Коэффициент преломления $n$ среды может быть как больше, так и меньше нуля. Материалы с $n<0$ называются метаматериалами с отрицательным показателем преломления. Оптический путь луча в такой среде будет отрицательным. Если считать угол преломления отрицательным, падающий и преломлённый лучи лежат по одну сторону от нормали, то закон Снеллиуса $n_1 \sin{\theta_1} = n_2 \sin{\theta_2}$ будет выполняться независимо от знаков $n_1$ и $n_2$. Считаем по умолчанию, что угол падения $\theta_1 \geq 0$.
Предположим, что свет падает на границу раздела двух материалов с разными показателями преломления. Для всех возможных случаев на рисунках выше найдите оптический путь двух соседних лучей и покажите, что обобщённый закон Снеллиуса выполняется.
Сферическая поверхность радиуса $R$ с центром в точке $C$ делит трёхмерное пространство на внутреннюю и внешнюю область с $n_2<0$ и $n_1>0$. Рассмотрим произвольную оптическую ось, проходящую через $C$, и примем точку $O$ на пересечении оси со сферой за начало координат. Луч $x$ падает на сферу в точке $M$ и преломляется, переходя в луч $y$, как показано на рисунке. Расстояния от начала координат до объекта и изображения равны $s_1$ и $s_2$ соответственно. В параксиальном приближении запишите формулу такой линзы (связывающую $s_1$, $s_2$ и параметры системы) и найдите увеличение линзы. В ответах обязательно указывайте корректные знаки полученных величин.
Предположим, что первая среда — это воздух, и $n_1 \approx 1$, $n_2$ же может принимать как положительные, так и отрицательные значения. Поместим собирающую линзу с фокусным расстоянием $f = 1.5R$ перед сферой так, чтобы оптическая ось линзы проходила через $C$ и один из фокусов находился внутри сферы. Расстояние между $O$ и центром линзы $O'$ равно $d$. Параллельный оптической оси пучок света падает на линзу. Для каждого случая из таблицы ниже найдите расстояние от точки $O$ до точки, в которой свет сфокусируется. Изобразите путь лучей для случая 4.
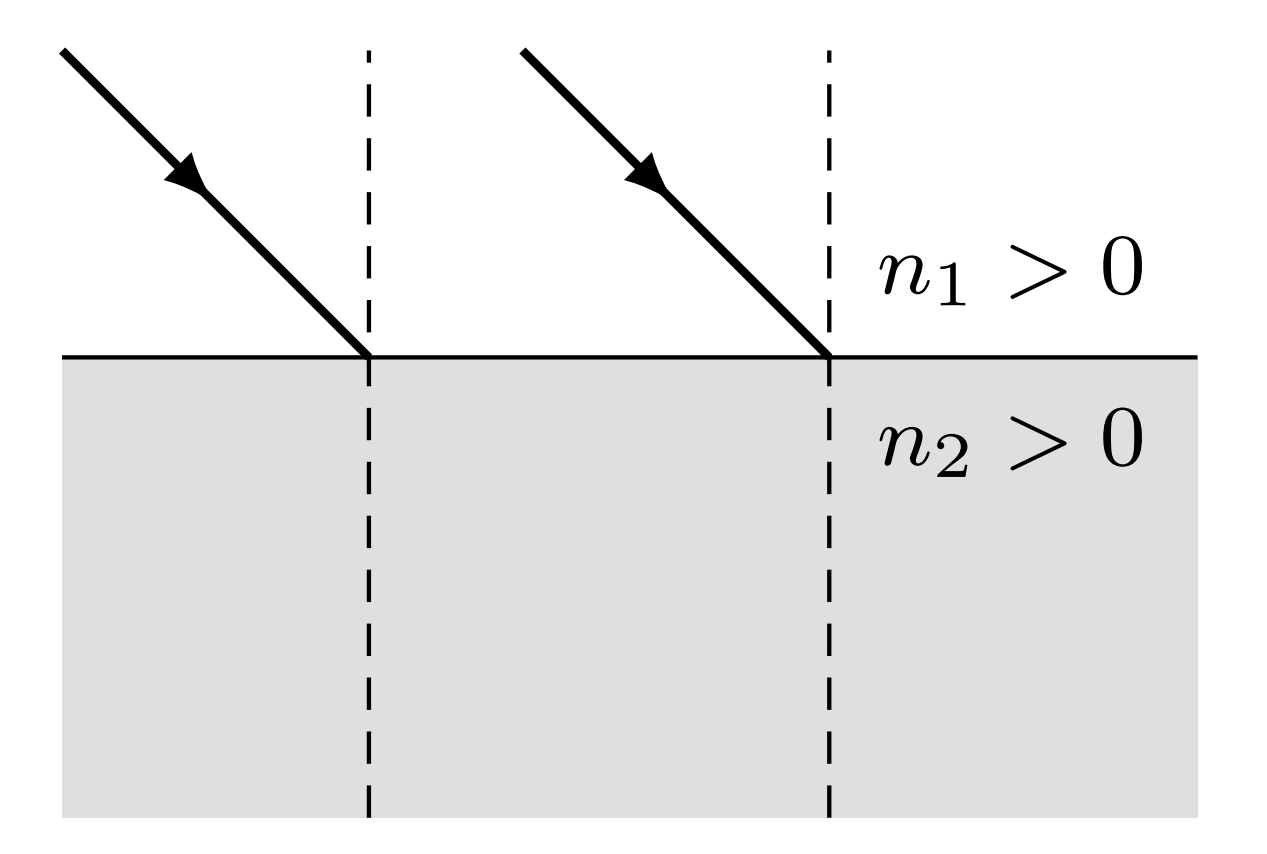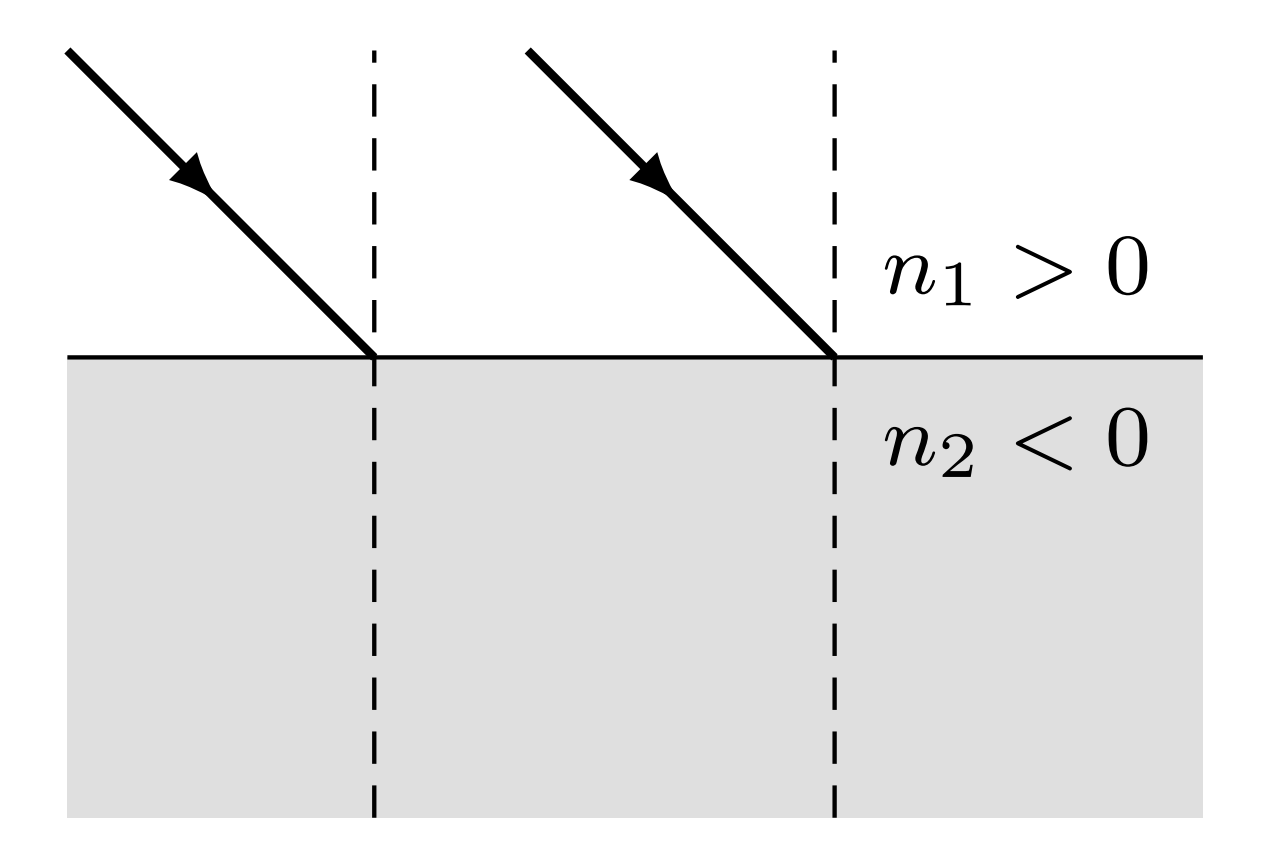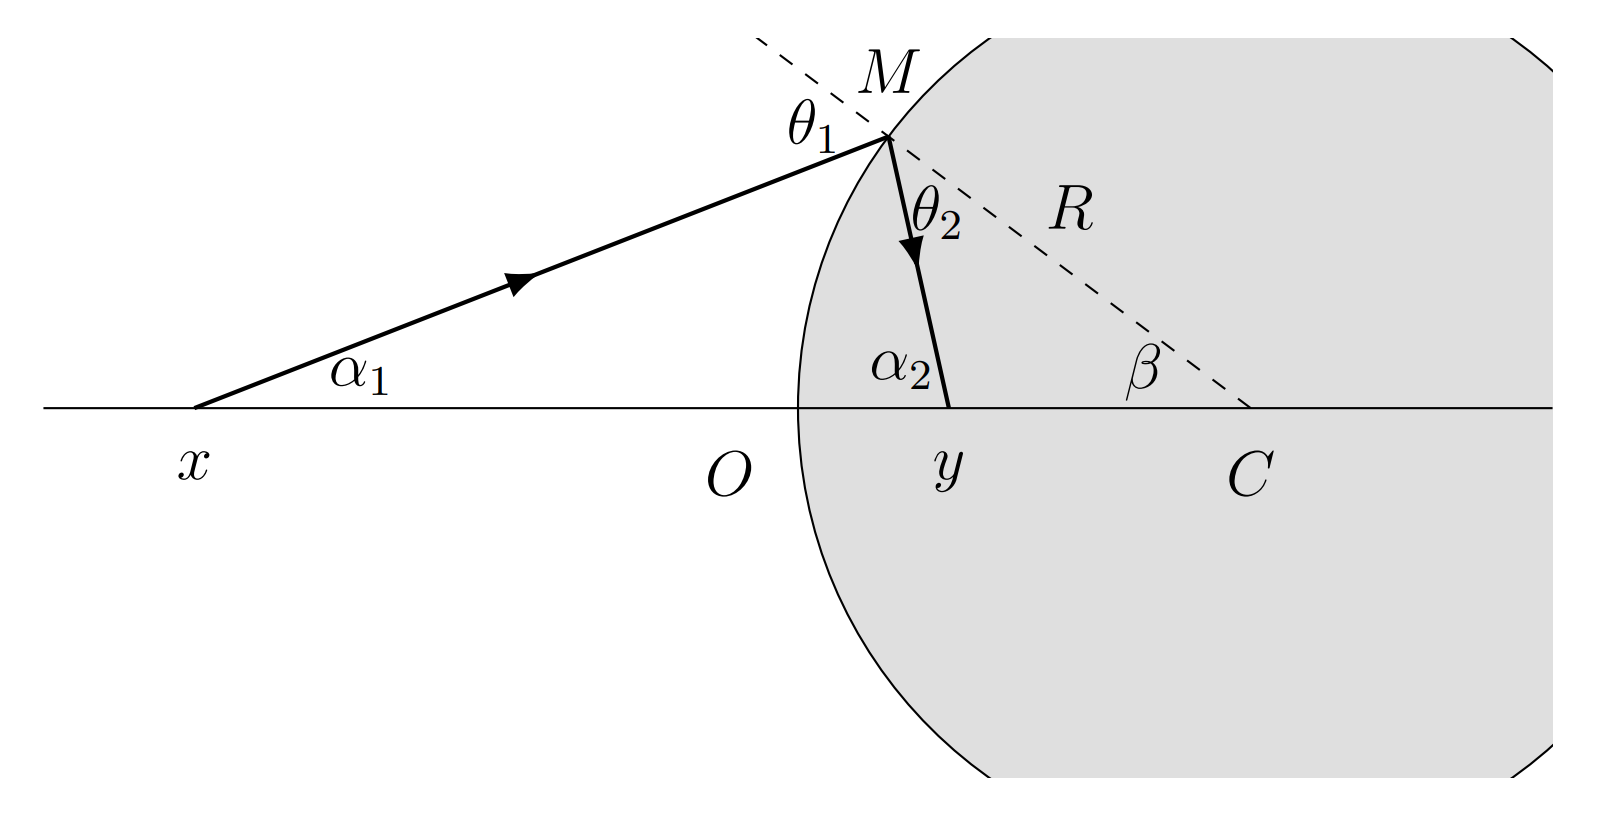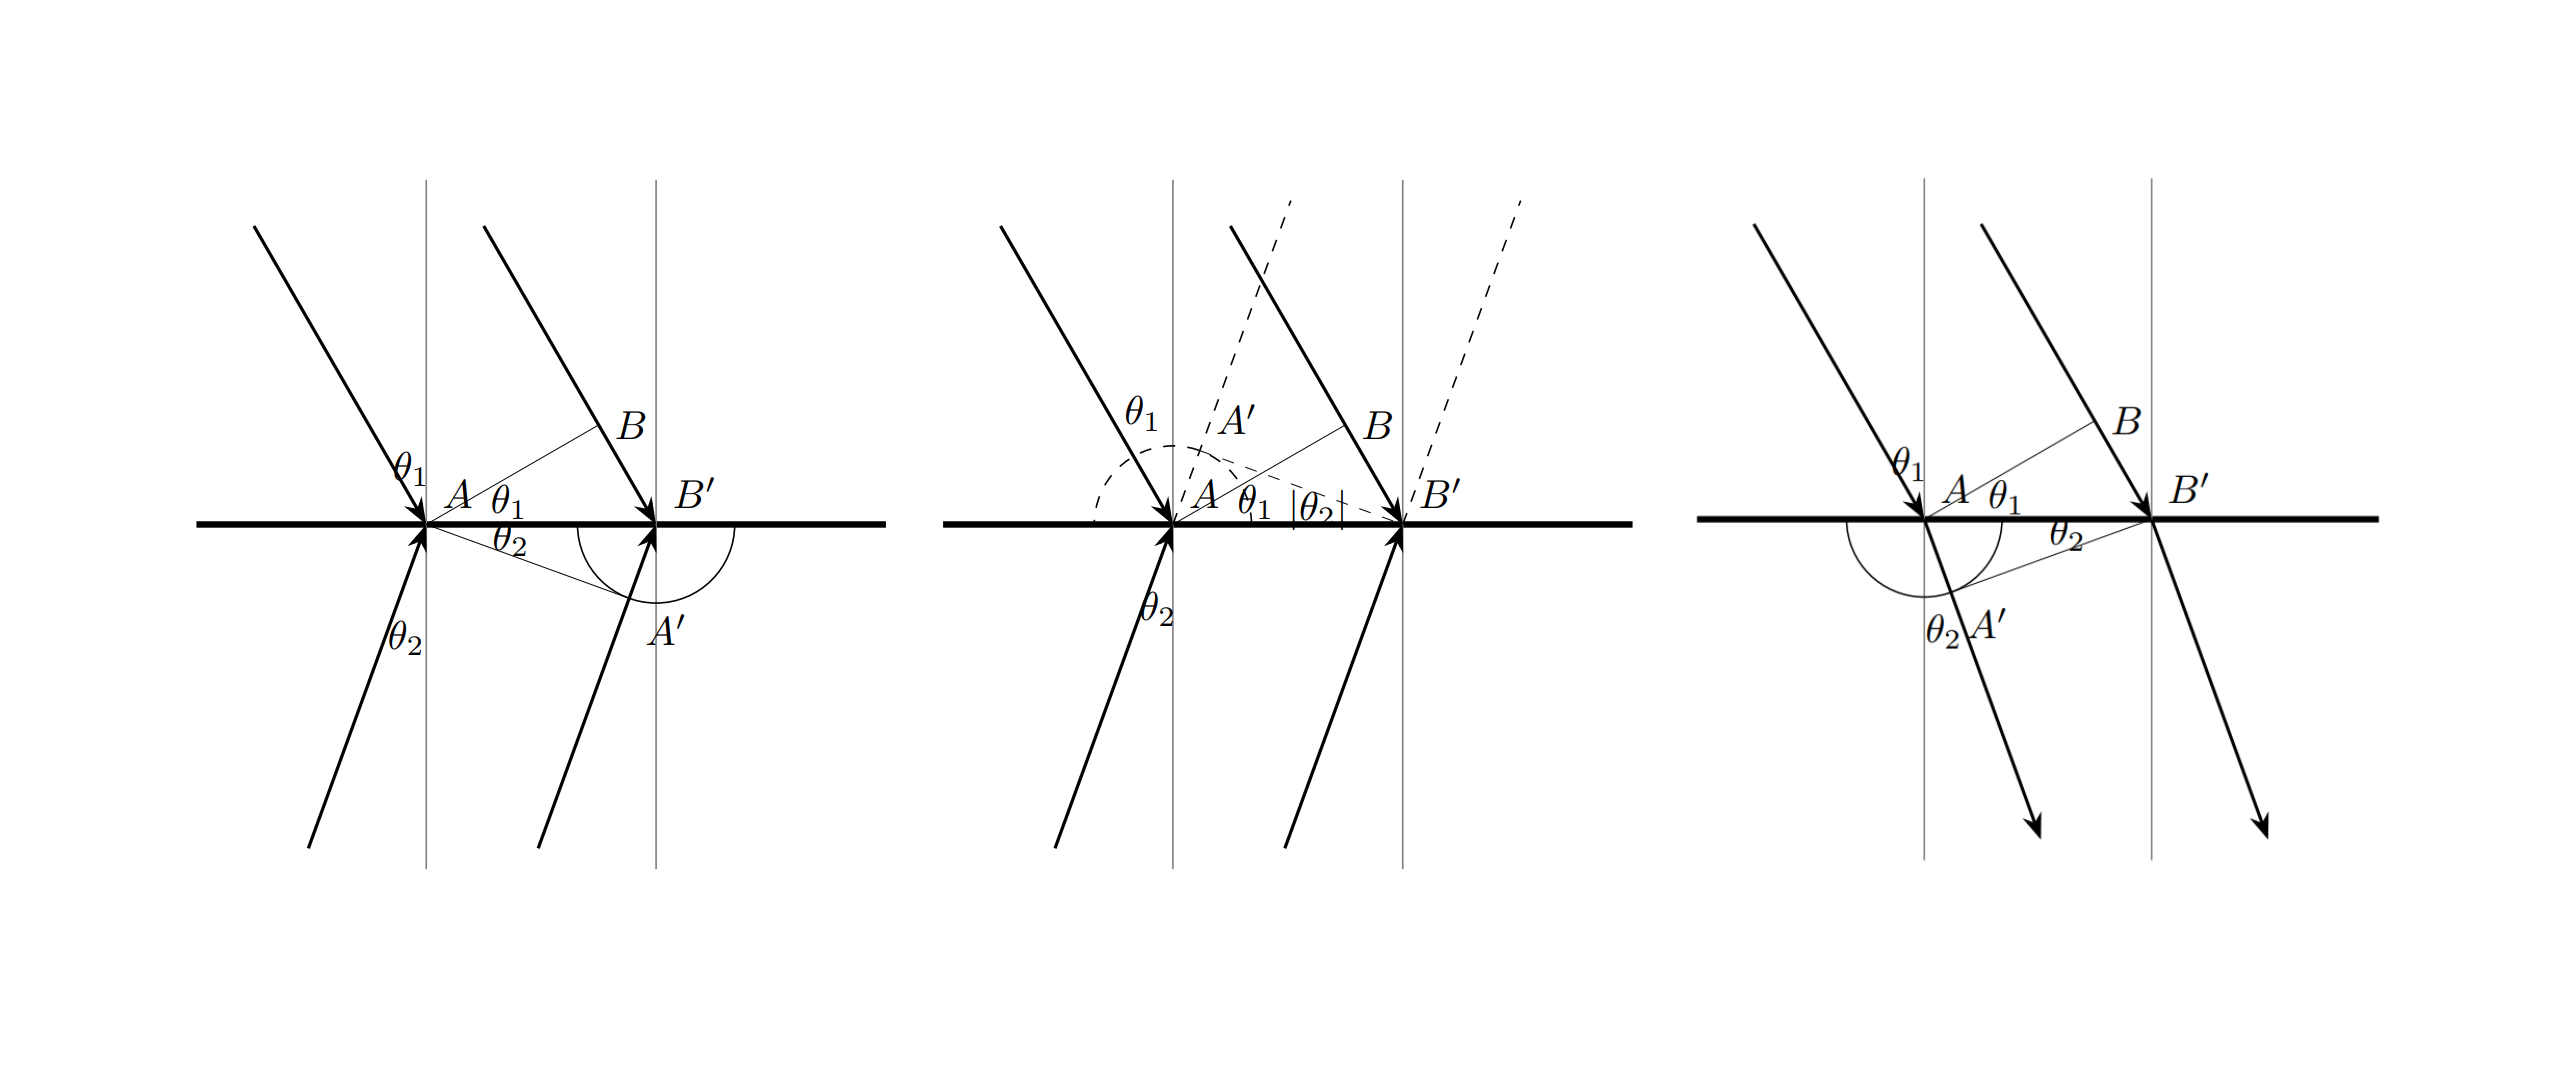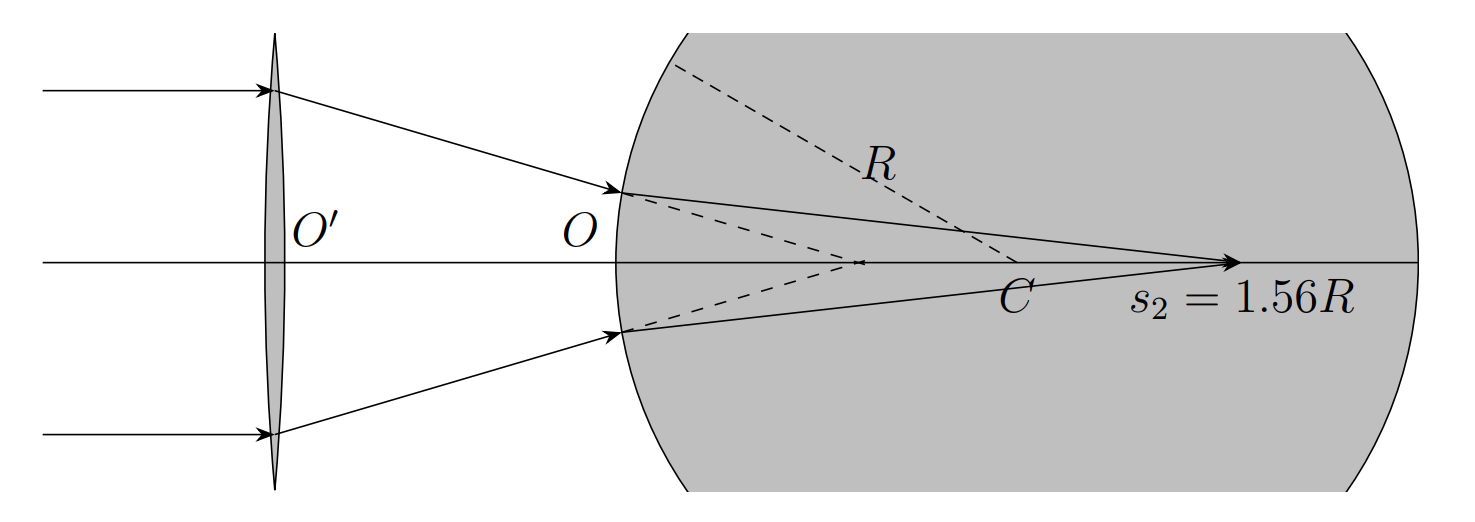
Предположим, что свет падает на границу раздела двух материалов с разными показателями преломления. Для всех возможных случаев на рисунках выше найдите оптический путь двух соседних лучей и покажите, что обобщённый закон Снеллиуса выполняется.
Решение: Достаточно воспользоваться принципом Гюйгенса для волновых фронтов, как показано на рисунке ниже.

Сферическая поверхность радиуса $R$ с центром в точке $C$ делит трёхмерное пространство на внутреннюю и внешнюю область с $n_2<0$ и $n_1>0$. Рассмотрим произвольную оптическую ось, проходящую через $C$, и примем точку $O$ на пересечении оси со сферой за начало координат. Луч $x$ падает на сферу в точке $M$ и преломляется, переходя в луч $y$, как показано на рисунке. Расстояния от начала координат до объекта и изображения равны $s_1$ и $s_2$ соответственно. В параксиальном приближении запишите формулу такой линзы (связывающую $s_1$, $s_2$ и параметры системы) и найдите увеличение линзы. В ответах обязательно указывайте корректные знаки полученных величин.
Ответ: $$\frac{n_1}{s_1} + \frac{n_2}{s_2} = \frac{n_2 - n_1}{R},\ \Gamma = -\frac{s_2 n_1}{s_1 n_2}.$$

Предположим, что первая среда — это воздух, и $n_1 \approx 1$, $n_2$ же может принимать как положительные, так и отрицательные значения. Поместим собирающую линзу с фокусным расстоянием $f = 1.5R$ перед сферой так, чтобы оптическая ось линзы проходила через $C$ и один из фокусов находился внутри сферы. Расстояние между $O$ и центром линзы $O'$ равно $d$. Параллельный оптической оси пучок света падает на линзу. Для каждого случая из таблицы ниже найдите расстояние от точки $O$ до точки, в которой свет сфокусируется. Изобразите путь лучей для случая 4.
Ответ: Случай ; $n_2$ ; $d$ ; $s_2$ $1$ ; $1.5$ ; $0.35R$ ; $1.10R$ $2$ ; $1.5$ ; $0.85R$ ; $0.74R$ $3$ ; $-1.5$ ; $0.35R$ ; $0.92R$ $4$ ; $-1.5$ ; $0.85R$ ; $1.56R$
Темы:
T, Оптика, Геометрическая оптика, Преломление, Китайские, Сферическая поверхность